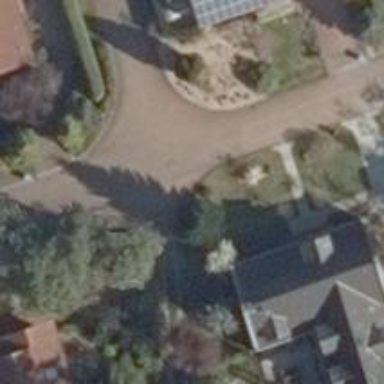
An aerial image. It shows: Living street.